Field crop: maize
Growth stage: 2
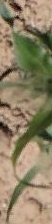
Species: maize